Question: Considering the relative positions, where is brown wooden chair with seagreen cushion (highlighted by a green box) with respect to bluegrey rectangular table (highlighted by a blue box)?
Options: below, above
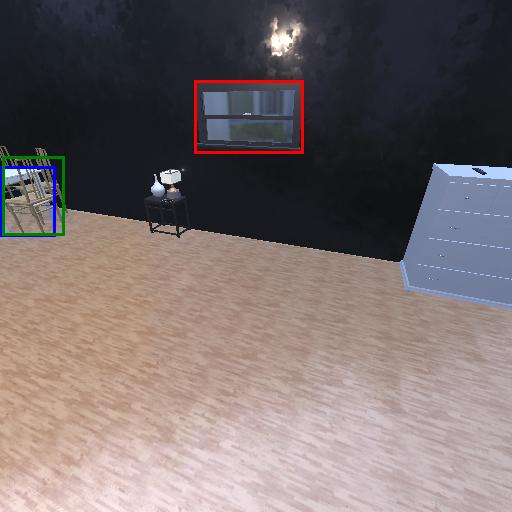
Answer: below